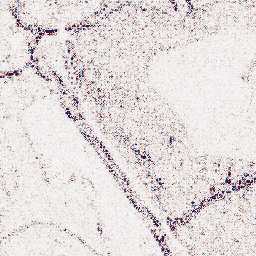
Category: wavelet
Decomposition family: wavelet_reverse_biorthogonal
Decomposition parameters: wavelet: rbio3.5
level: 1
Upsampling method: bspline
Upsampling parameters: scale: 8
Upsampling scale: 8